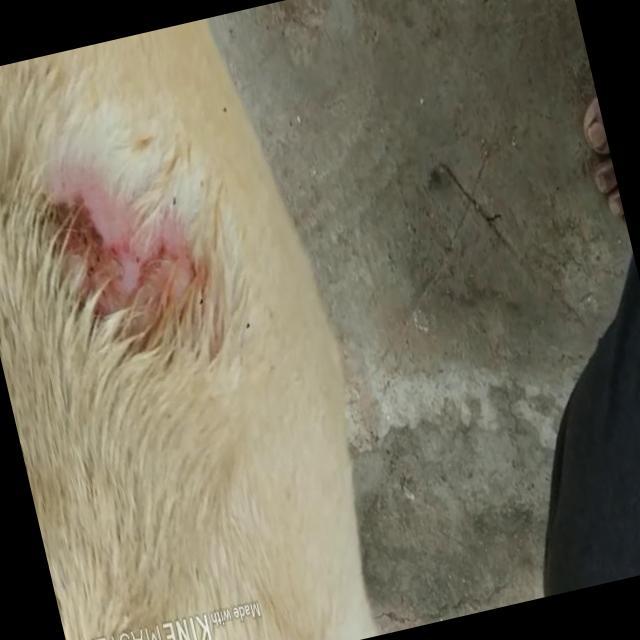
Canine dermatitis — inflammation of the skin presenting with erythema, pruritus, papules, and excoriation. May be allergic, contact, or atopic in origin.